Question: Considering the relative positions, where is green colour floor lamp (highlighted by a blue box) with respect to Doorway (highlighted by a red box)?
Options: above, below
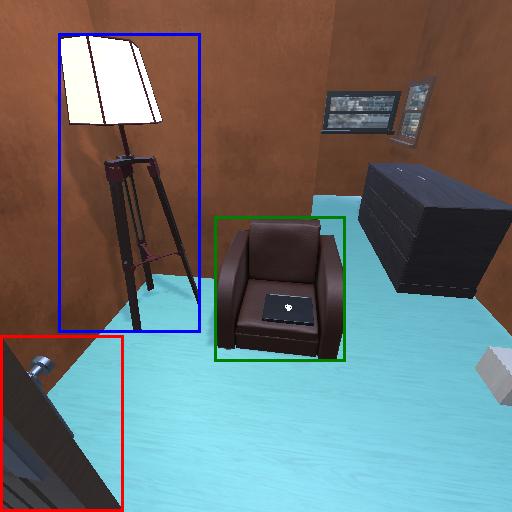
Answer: above